Interaction volume radius: 5 \u00c5
Interaction volume height: 30 \u00c5
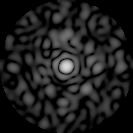
Disorder parameter: 0.8518